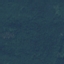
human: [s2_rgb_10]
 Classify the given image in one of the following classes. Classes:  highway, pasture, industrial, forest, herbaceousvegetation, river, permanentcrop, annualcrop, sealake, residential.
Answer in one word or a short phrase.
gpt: Forest